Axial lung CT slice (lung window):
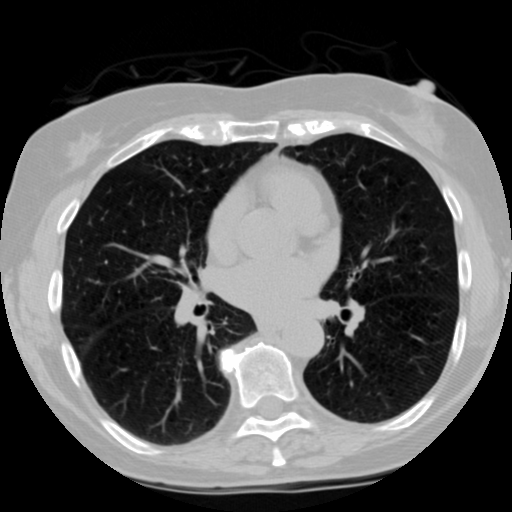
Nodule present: no